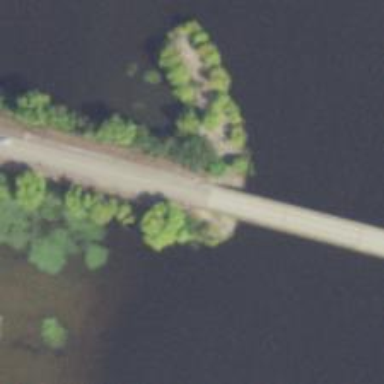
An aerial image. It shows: Tertiary road on asphalt surface passing over beam bridge.